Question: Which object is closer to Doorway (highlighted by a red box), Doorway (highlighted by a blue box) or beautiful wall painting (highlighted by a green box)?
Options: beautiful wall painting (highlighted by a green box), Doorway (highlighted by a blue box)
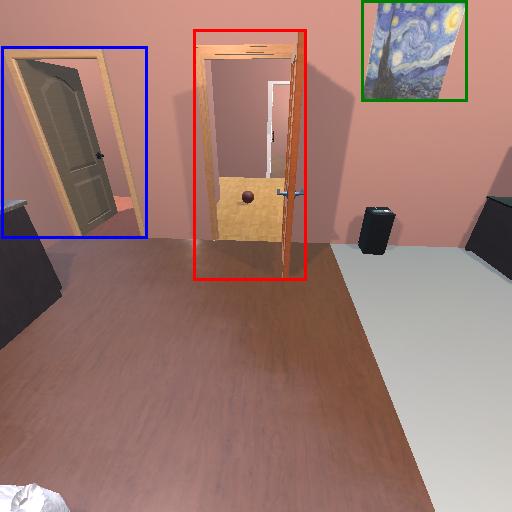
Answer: beautiful wall painting (highlighted by a green box)